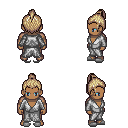
a pixel art fantasy rpg character, male body template, human, dark skin, white robe, metal pants, white blonde short topknot hairstyle, white slippers, four views (front, back, left, right), 2x2 character sprite sheet, small pixel art, hard edges, no anti-aliasing